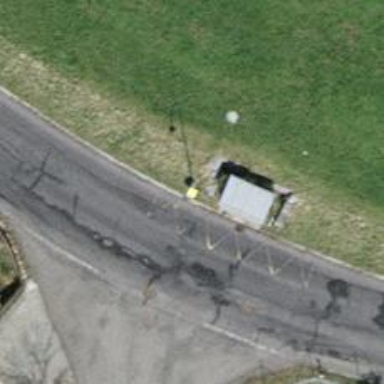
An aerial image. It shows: Post box.